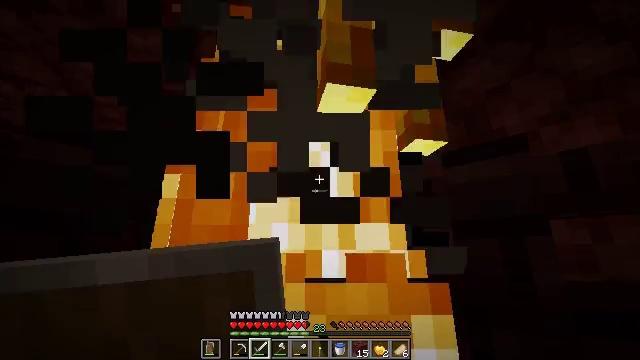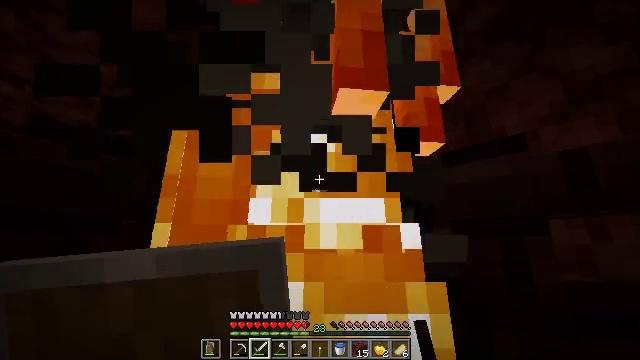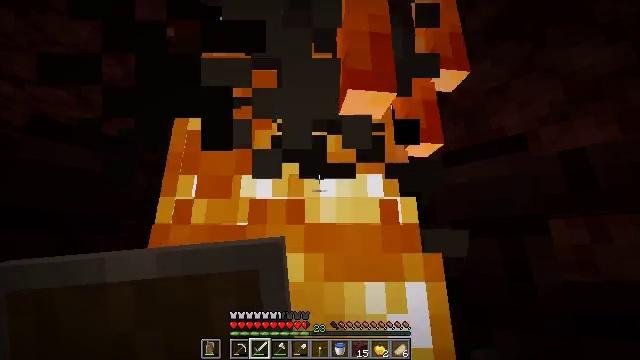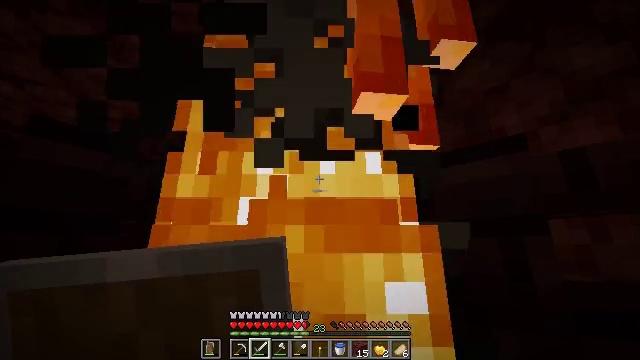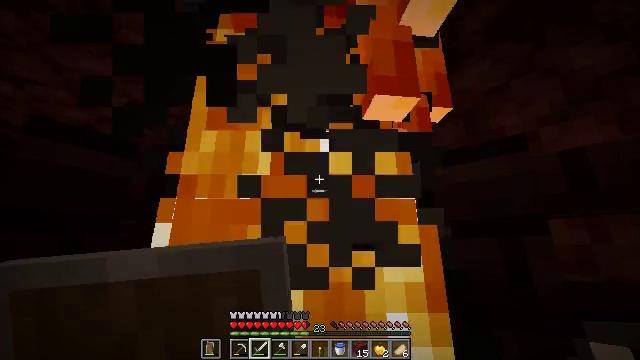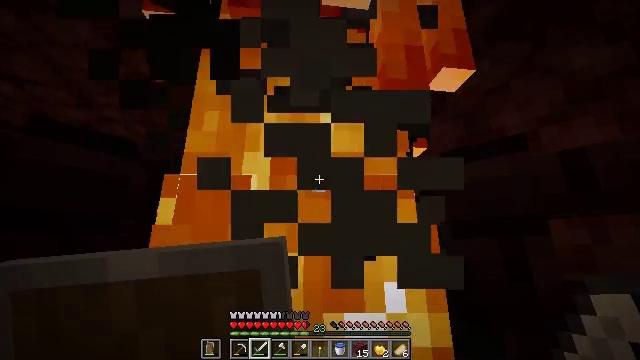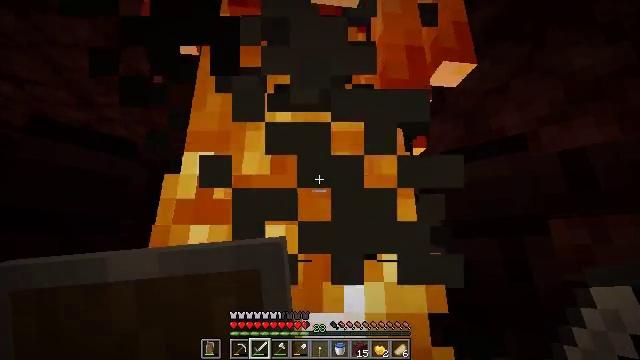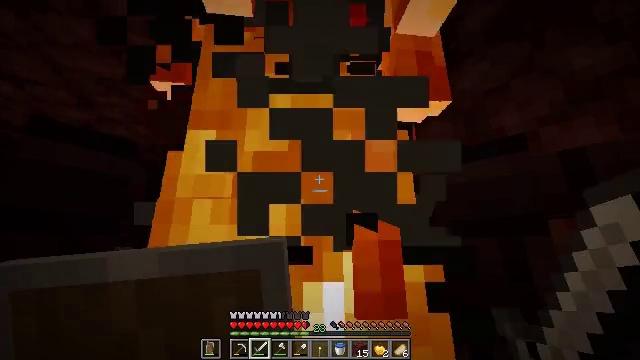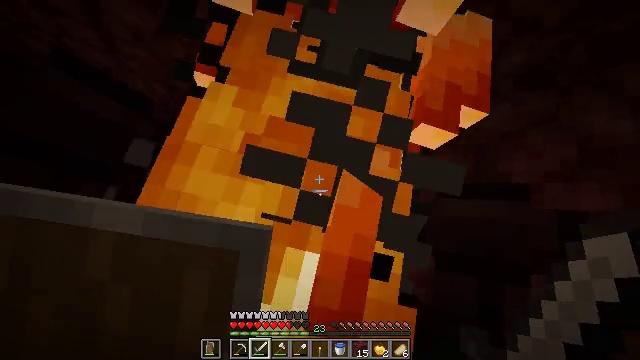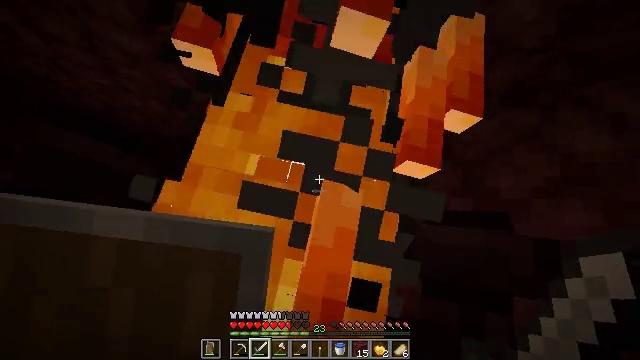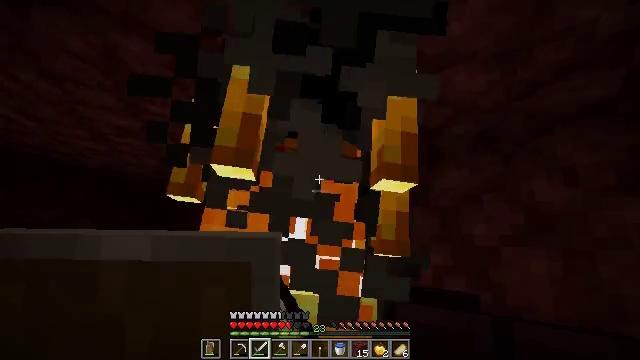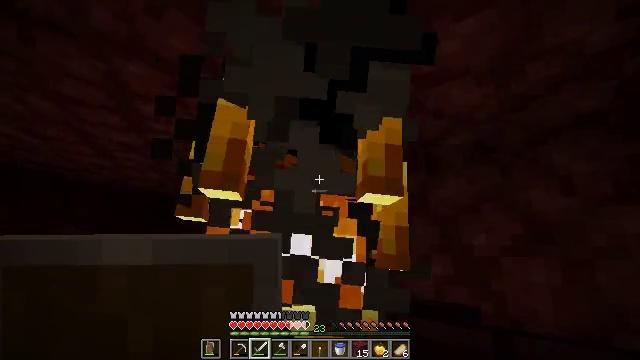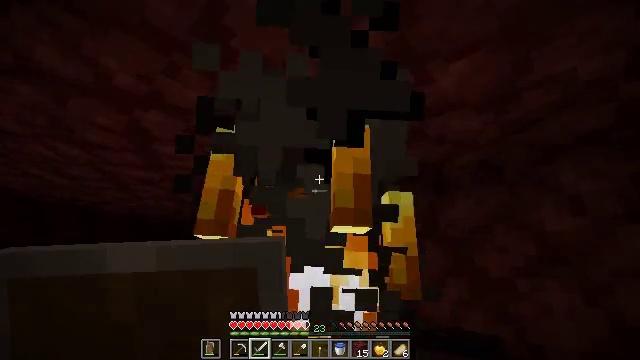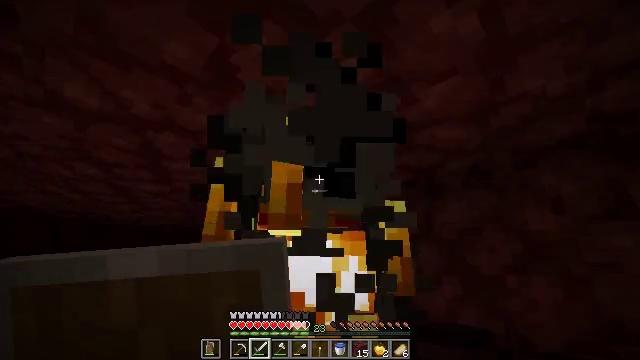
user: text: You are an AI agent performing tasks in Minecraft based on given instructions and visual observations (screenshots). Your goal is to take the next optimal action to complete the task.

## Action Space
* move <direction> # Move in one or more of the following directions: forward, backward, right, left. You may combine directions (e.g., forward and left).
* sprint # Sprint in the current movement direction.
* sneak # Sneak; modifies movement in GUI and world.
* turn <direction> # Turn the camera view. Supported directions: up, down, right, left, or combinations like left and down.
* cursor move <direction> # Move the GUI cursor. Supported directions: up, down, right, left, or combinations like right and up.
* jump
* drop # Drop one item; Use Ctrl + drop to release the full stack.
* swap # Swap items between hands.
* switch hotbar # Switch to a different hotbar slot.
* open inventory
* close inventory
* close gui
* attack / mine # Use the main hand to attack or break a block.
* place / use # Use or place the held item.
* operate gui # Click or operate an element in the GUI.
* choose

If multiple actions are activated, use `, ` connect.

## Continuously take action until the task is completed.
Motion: motion action
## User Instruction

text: Hunt a blaze.
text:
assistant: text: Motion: no_op
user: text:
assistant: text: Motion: no_op
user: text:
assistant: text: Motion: no_op
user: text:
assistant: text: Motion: no_op
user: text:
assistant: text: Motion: no_op
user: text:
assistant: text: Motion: no_op
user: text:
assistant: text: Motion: no_op
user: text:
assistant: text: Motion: no_op
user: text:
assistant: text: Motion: attack / mine
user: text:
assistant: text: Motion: attack / mine
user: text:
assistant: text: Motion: turn up, attack / mine
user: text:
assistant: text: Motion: turn left and up
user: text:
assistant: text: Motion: no_op
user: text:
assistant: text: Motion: no_op